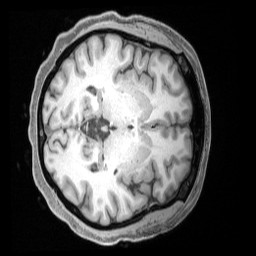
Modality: T1w
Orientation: axial
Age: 30
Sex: female
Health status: ill
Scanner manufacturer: siemens
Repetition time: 2.4 s
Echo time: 0.00231 s